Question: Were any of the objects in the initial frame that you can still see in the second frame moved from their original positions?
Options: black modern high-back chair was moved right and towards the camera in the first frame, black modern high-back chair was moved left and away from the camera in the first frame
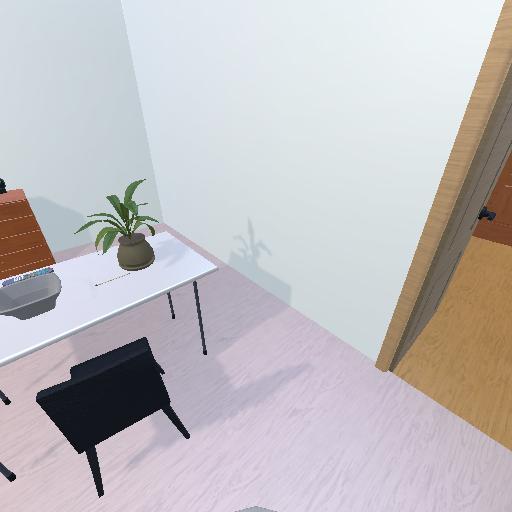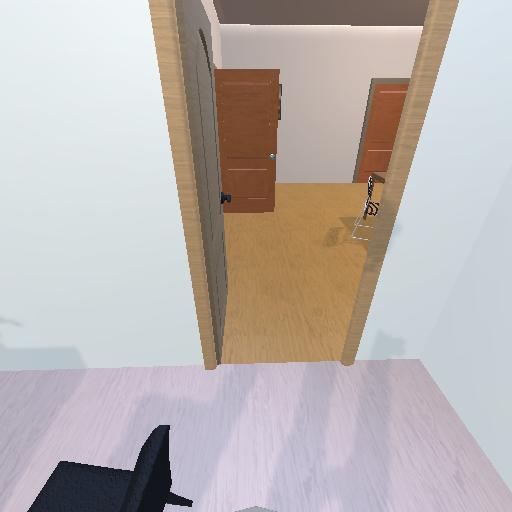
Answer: black modern high-back chair was moved right and towards the camera in the first frame